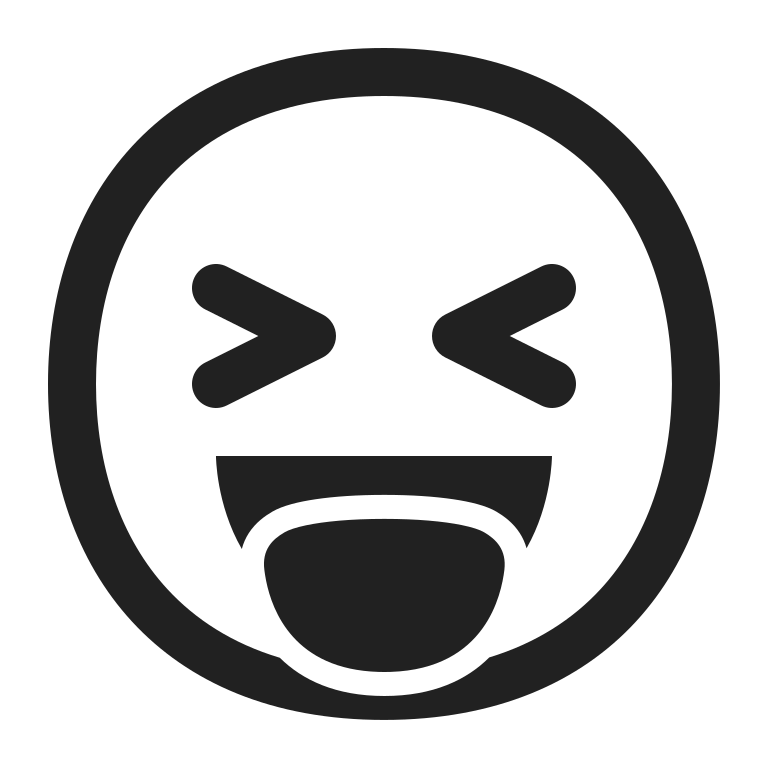
squinting face with tongue high contrast